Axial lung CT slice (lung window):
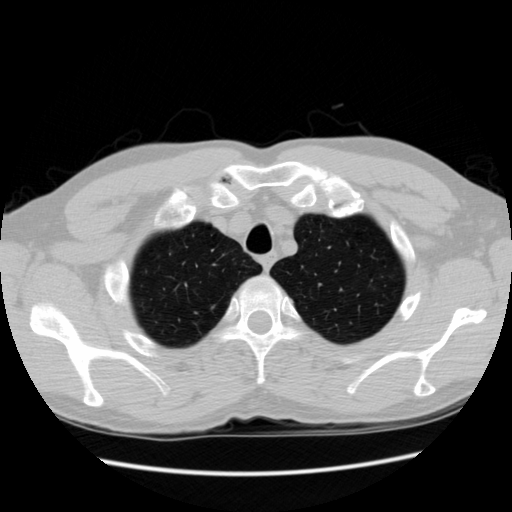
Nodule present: no